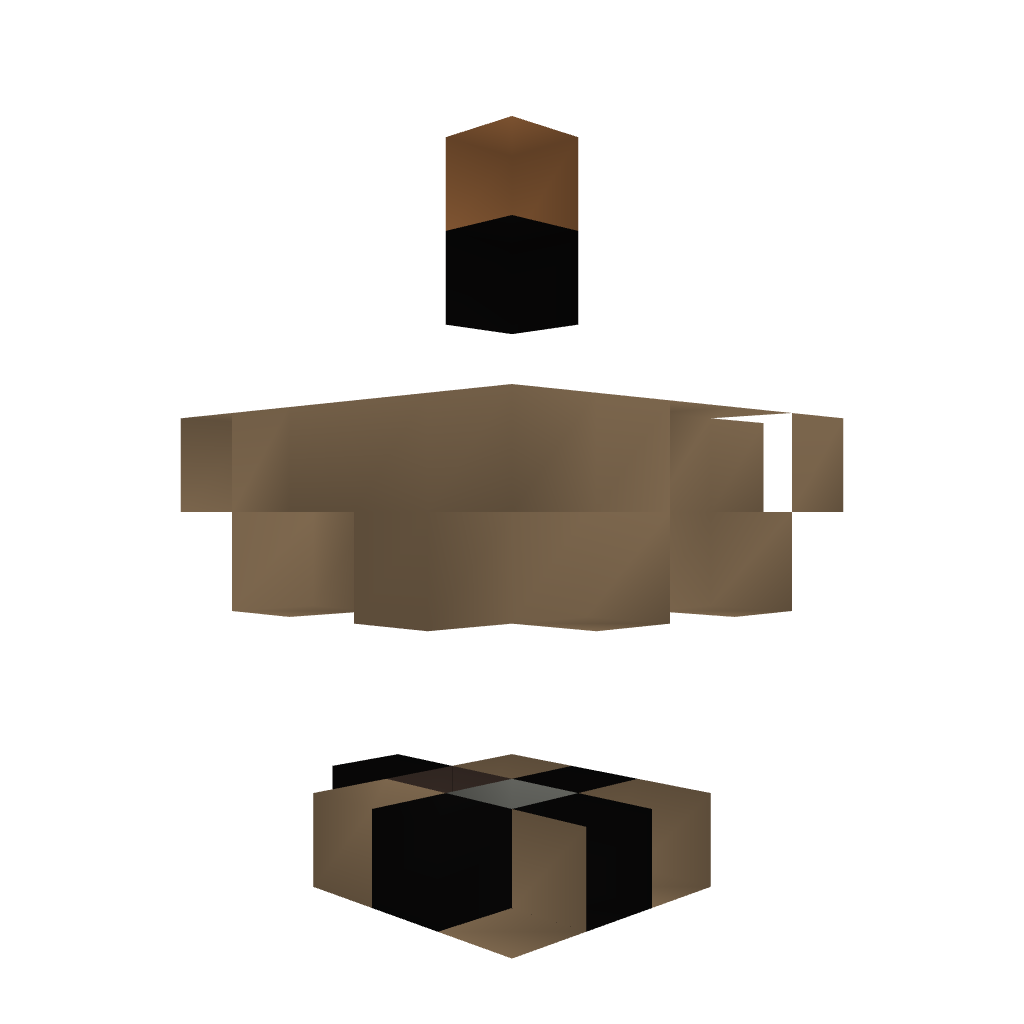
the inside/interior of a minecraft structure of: Beach guard tower